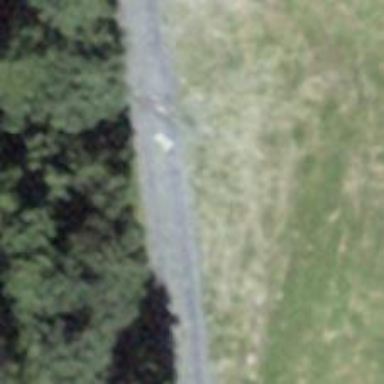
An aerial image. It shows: Turning circle on the road.